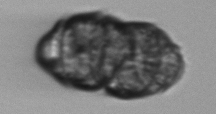
Label: Margalefidinium